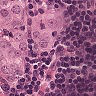
Metastatic tissue present: yes